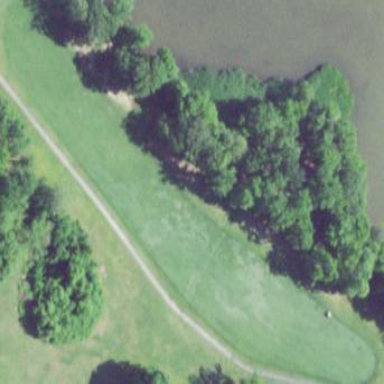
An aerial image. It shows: Golf fairway surrounded by grass.